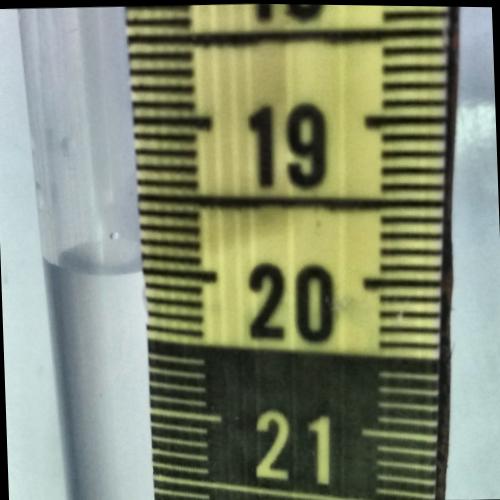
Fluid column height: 20.0 cm